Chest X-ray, PA view. Patient: 31 years old, sex M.
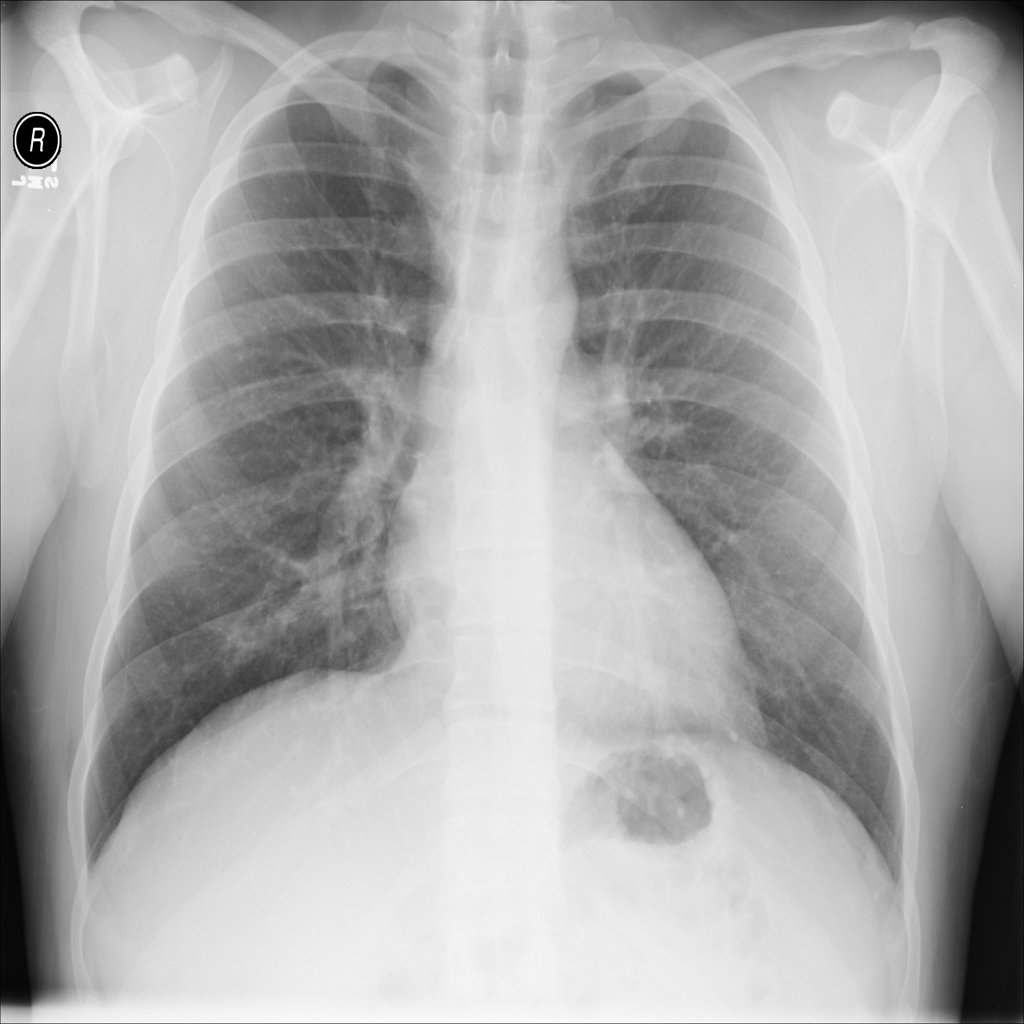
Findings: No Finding